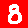
Digit: 8